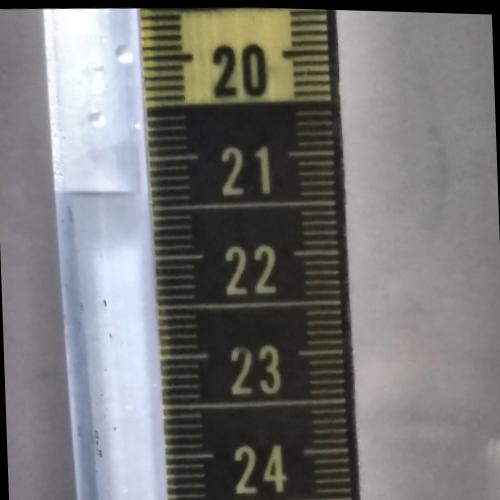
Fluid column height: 21.4 cm